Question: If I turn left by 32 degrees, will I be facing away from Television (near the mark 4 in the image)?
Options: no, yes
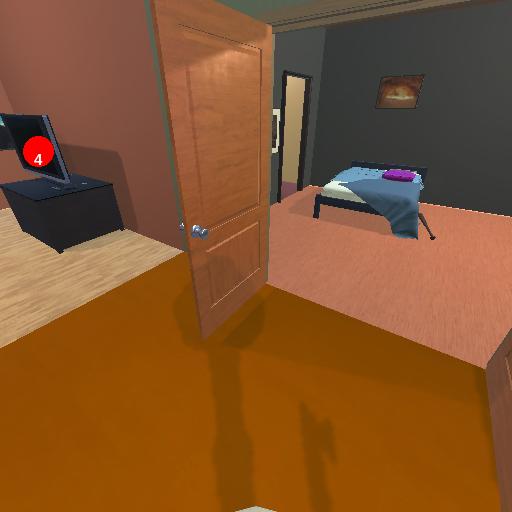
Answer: no